Question: I'm using Google's font : <URL>
When I download the zip file ( in order to use it localy) - I get this zip file :

But in order to use this font <URL> I need this format :
'''
@font-face {
font-family: 'MyWebFont';
src: url('webfont.eot'); /* IE9 Compat Modes */
src: url('webfont.eot?#iefix') format('embedded-opentype'), /* IE6-IE8 */
url('webfont.woff') format('woff'), /* Modern Browsers */
url('webfont.ttf') format('truetype'), /* Safari, Android, iOS */
url('webfont.svg#svgFontName') format('svg'); /* Legacy iOS */
}
'''
But as You can see - I don't have the 'eot' , 'woff' , 'svg' formats.
There online tools but they yield different results.
How/Where can I get the most trusted/official formats for my google font ?
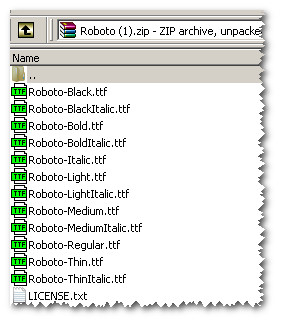
Answer: Option One: <URL> - Use this to upload your file and it will convert to cross browser @font-face.
Option Two:
First Step -> <URL>
Second Step -> Open Roboto in Google Fonts (top right corner link)
Third Step -> Choose the way you'd like to call the font for your body (follow the steps)
- Standard
- @import
- Javascript